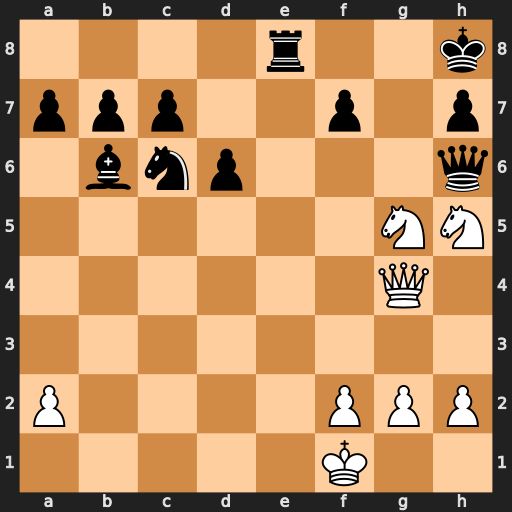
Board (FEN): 4r2k/ppp2p1p/1bnp3q/6NN/6Q1/8/P4PPP/5K2
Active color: w
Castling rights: -
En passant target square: -
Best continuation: Nxf7#